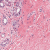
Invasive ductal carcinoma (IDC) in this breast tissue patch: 0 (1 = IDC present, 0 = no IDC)